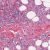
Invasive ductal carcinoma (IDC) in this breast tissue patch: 1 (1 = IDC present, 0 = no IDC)